Interaction volume radius: 10 \u00c5
Interaction volume height: 25 \u00c5
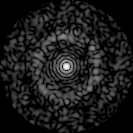
Disorder parameter: 0.8302